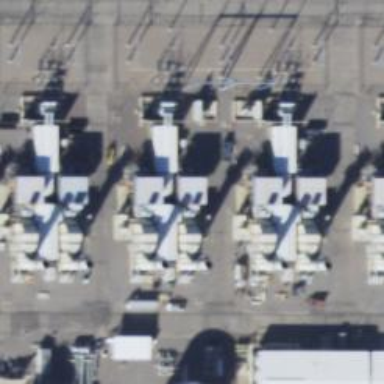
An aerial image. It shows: Gas turbine generator.